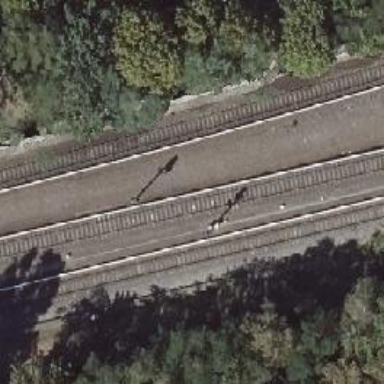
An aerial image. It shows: Railway signal.